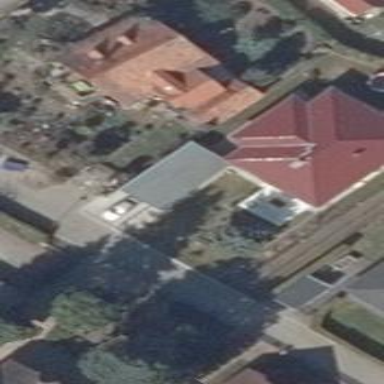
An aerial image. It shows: Detached building with hipped roof.